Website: home-depot
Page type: address-validator
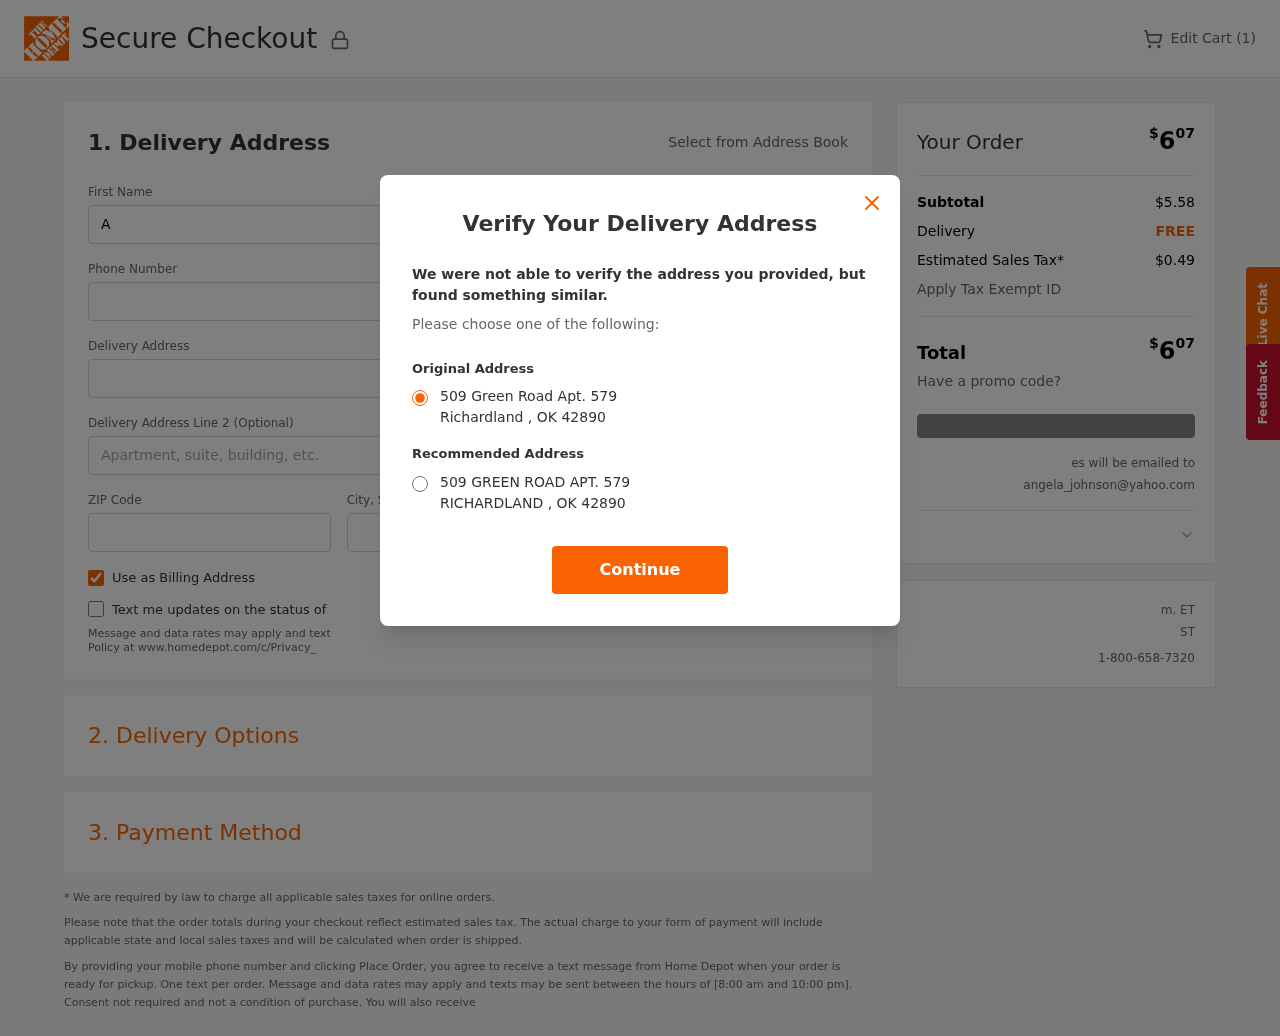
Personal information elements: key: PII_CITY
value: Richardland
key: PII_EMAIL
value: angela_johnson@yahoo.com
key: PII_POSTCODE
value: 42890
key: PII_STATE_ABBR
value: OK
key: PII_STREET
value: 509 Green Road Apt. 579
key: PII_FIRSTNAME
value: Angela
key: PII_LASTNAME
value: Johnson
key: PII_PHONE
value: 2839664165
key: PII_STREET2
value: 986 Palmer Forks
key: PII_CITY_STATE
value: Richardland, OK
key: PII_STREET_ALT
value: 509 GREEN ROAD APT. 579
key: PII_CITY_ALT
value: RICHARDLAND
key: PII_POSTCODE_FULL
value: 42890
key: PII_POSTCODE_NUMERIC
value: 42890
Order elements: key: ORDER_NUM_ITEMS
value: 1
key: ORDER_TOTAL
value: $607
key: ORDER_SUBTOTAL
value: $5.58
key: ORDER_SHIPPING_COST
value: FREE
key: ORDER_TAX
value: $0.49